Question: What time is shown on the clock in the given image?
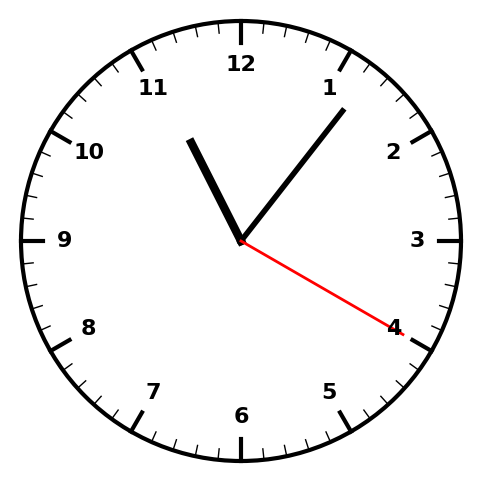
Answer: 11:06:20